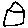
Label: house